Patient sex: M
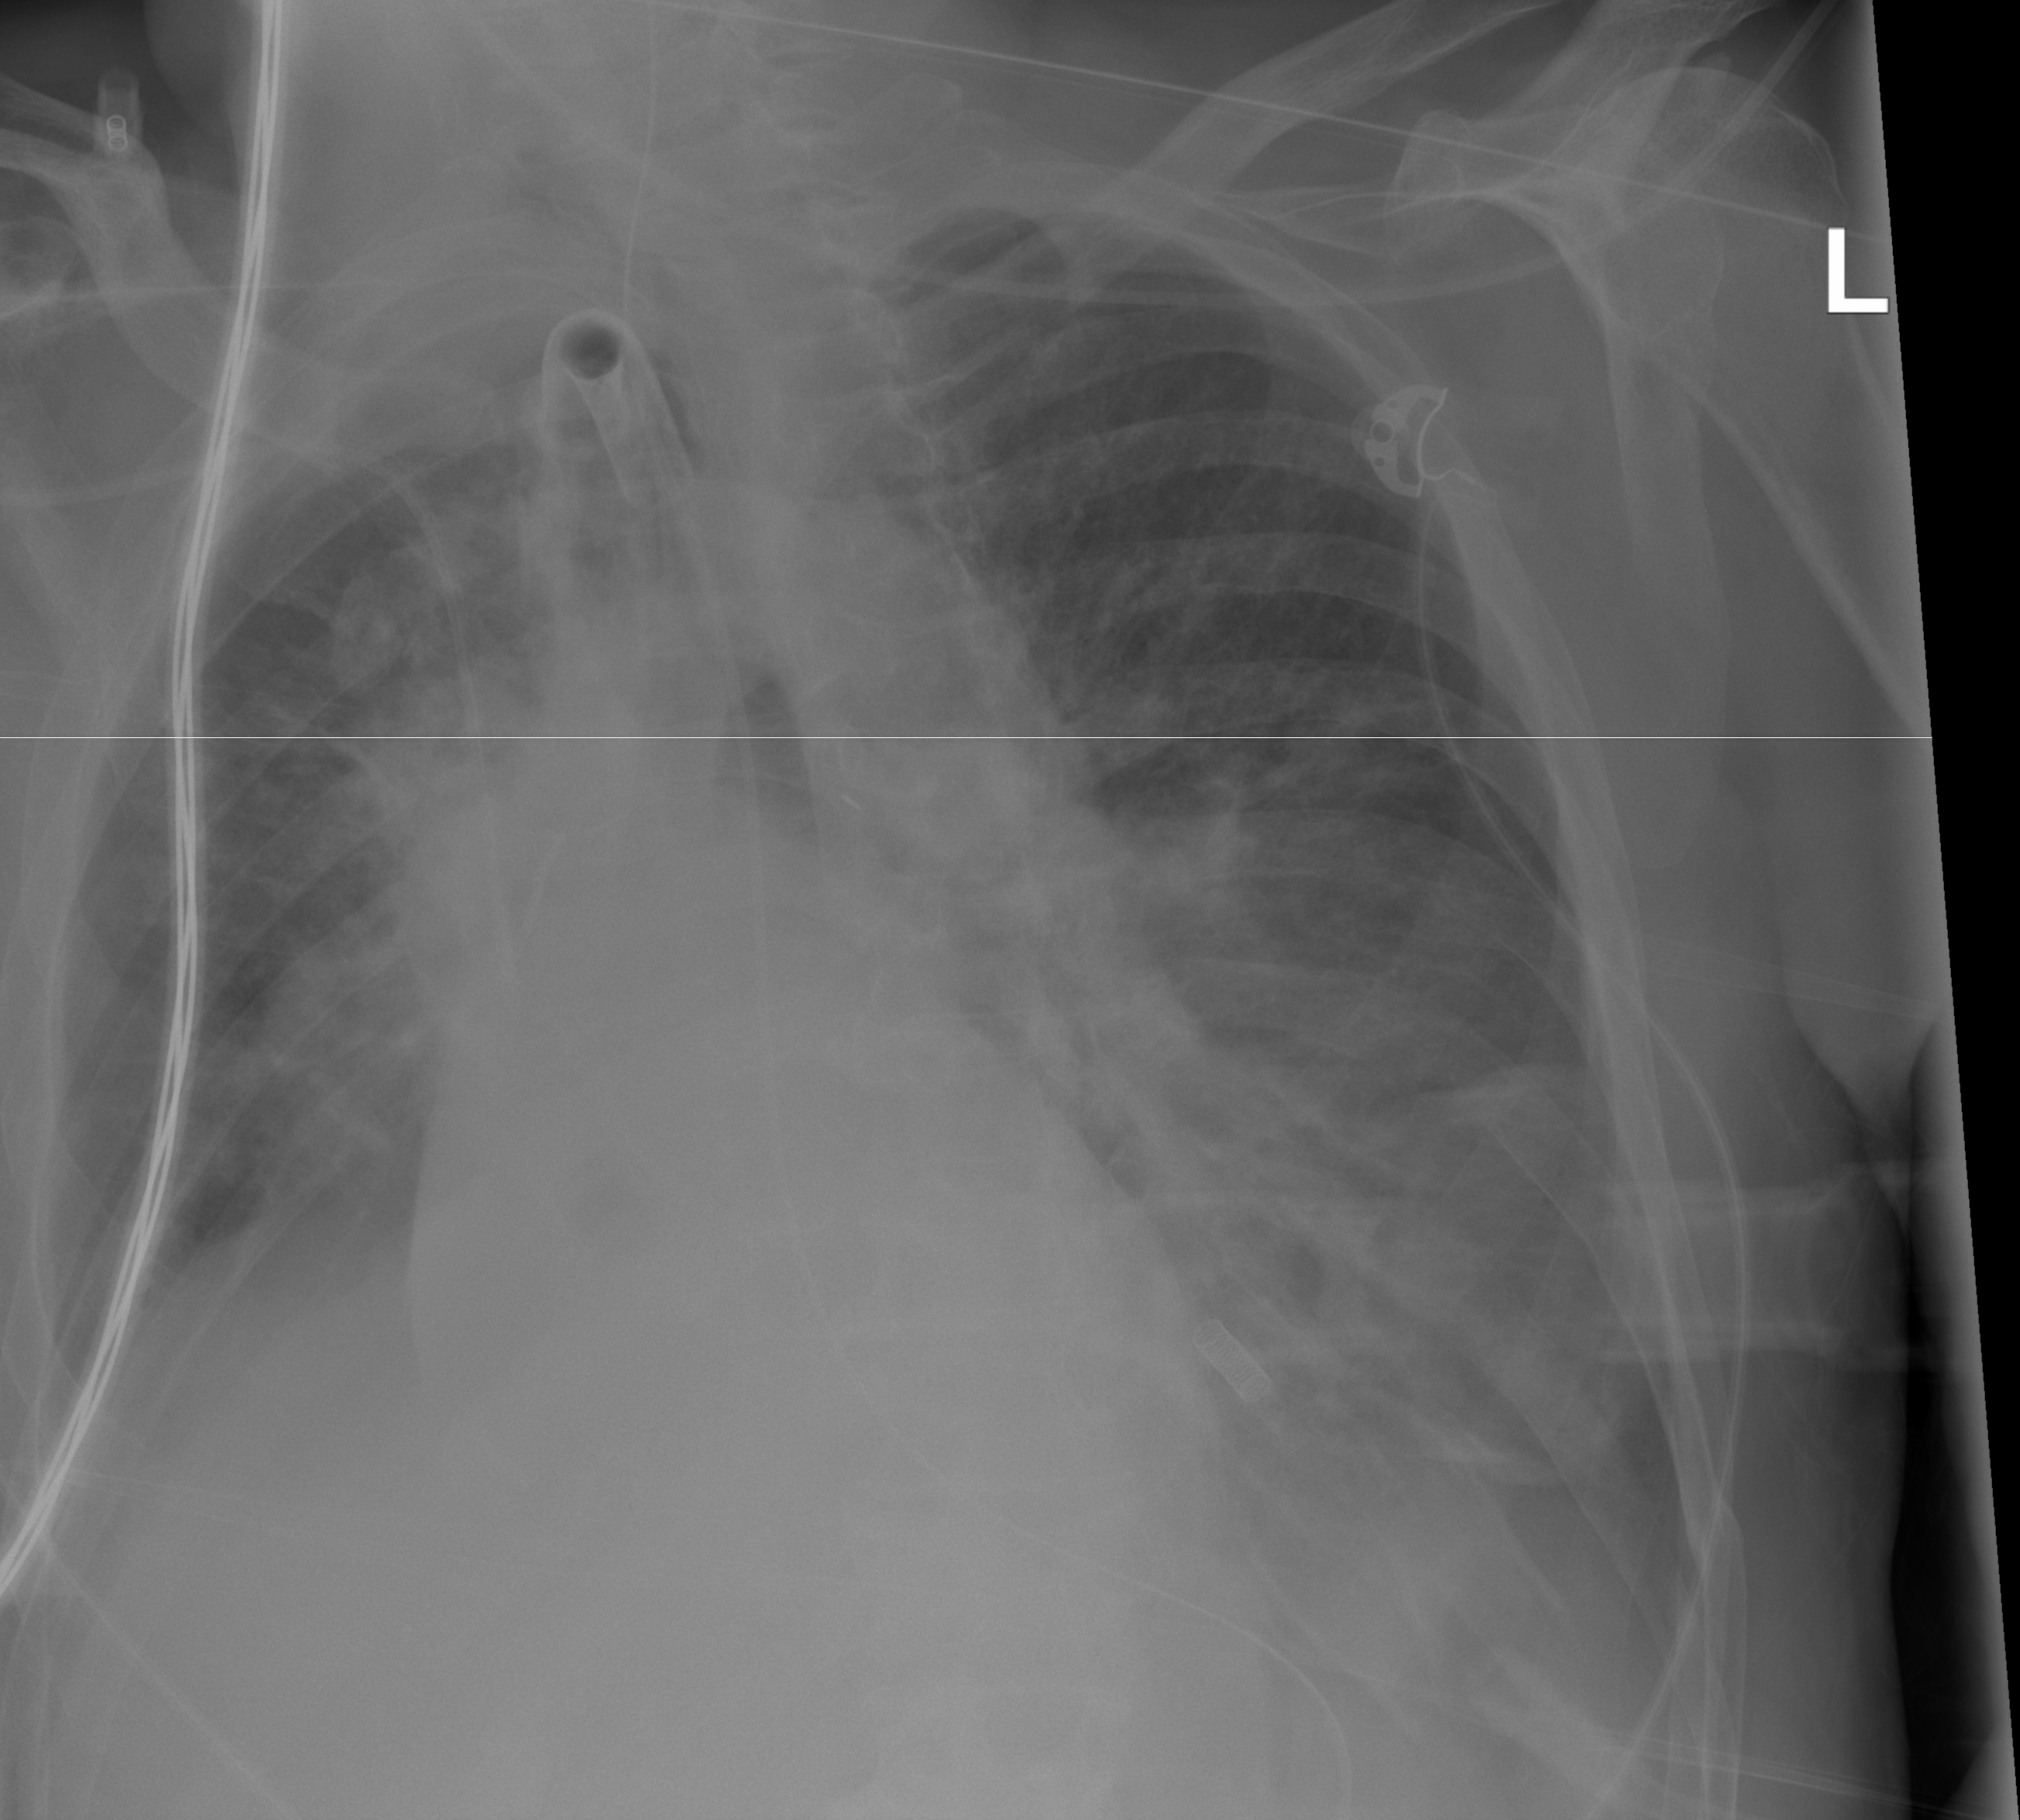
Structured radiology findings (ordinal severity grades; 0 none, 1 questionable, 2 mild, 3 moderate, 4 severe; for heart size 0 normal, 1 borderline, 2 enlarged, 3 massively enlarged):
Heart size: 0
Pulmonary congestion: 3
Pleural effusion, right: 2
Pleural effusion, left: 3
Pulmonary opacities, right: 1
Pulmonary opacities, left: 2
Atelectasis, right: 2
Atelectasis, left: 2